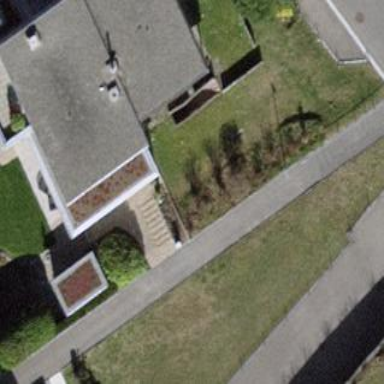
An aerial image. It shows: House with flat roof.